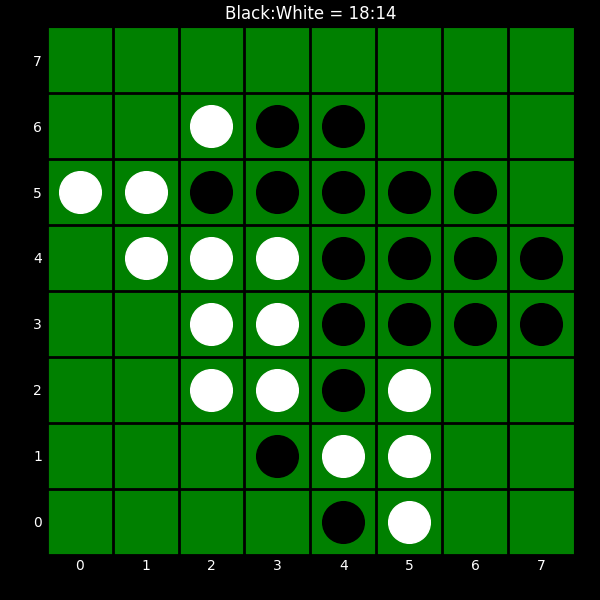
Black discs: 18
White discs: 14